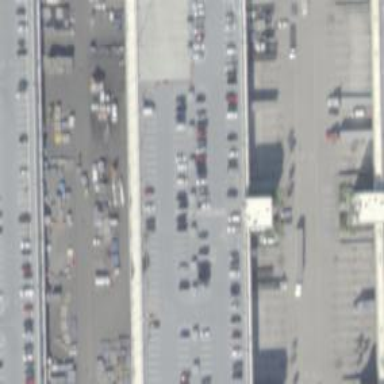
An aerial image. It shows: Industrial building described as cargo building with parking on top.